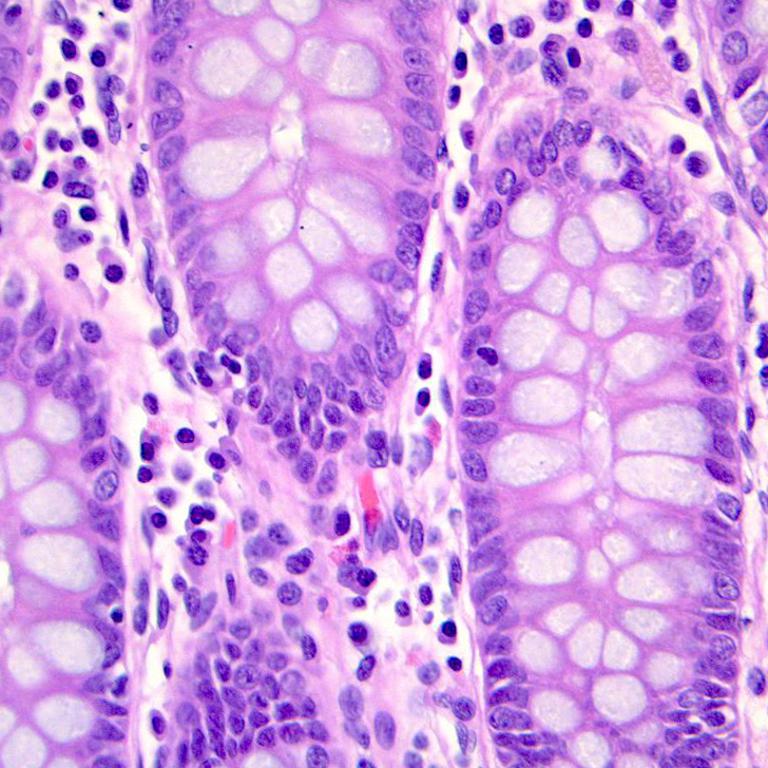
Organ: colon
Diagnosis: benign